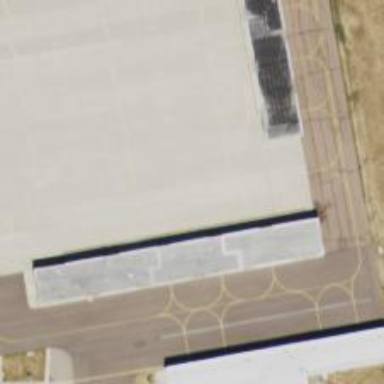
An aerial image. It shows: View of taxiway at the airport.